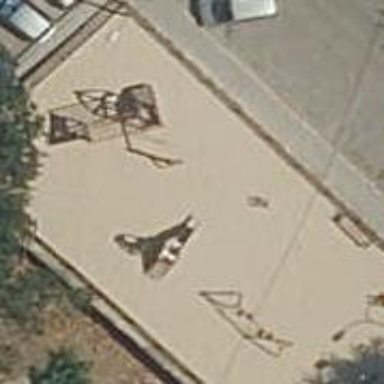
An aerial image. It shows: Playground area for leisure activities on the land.